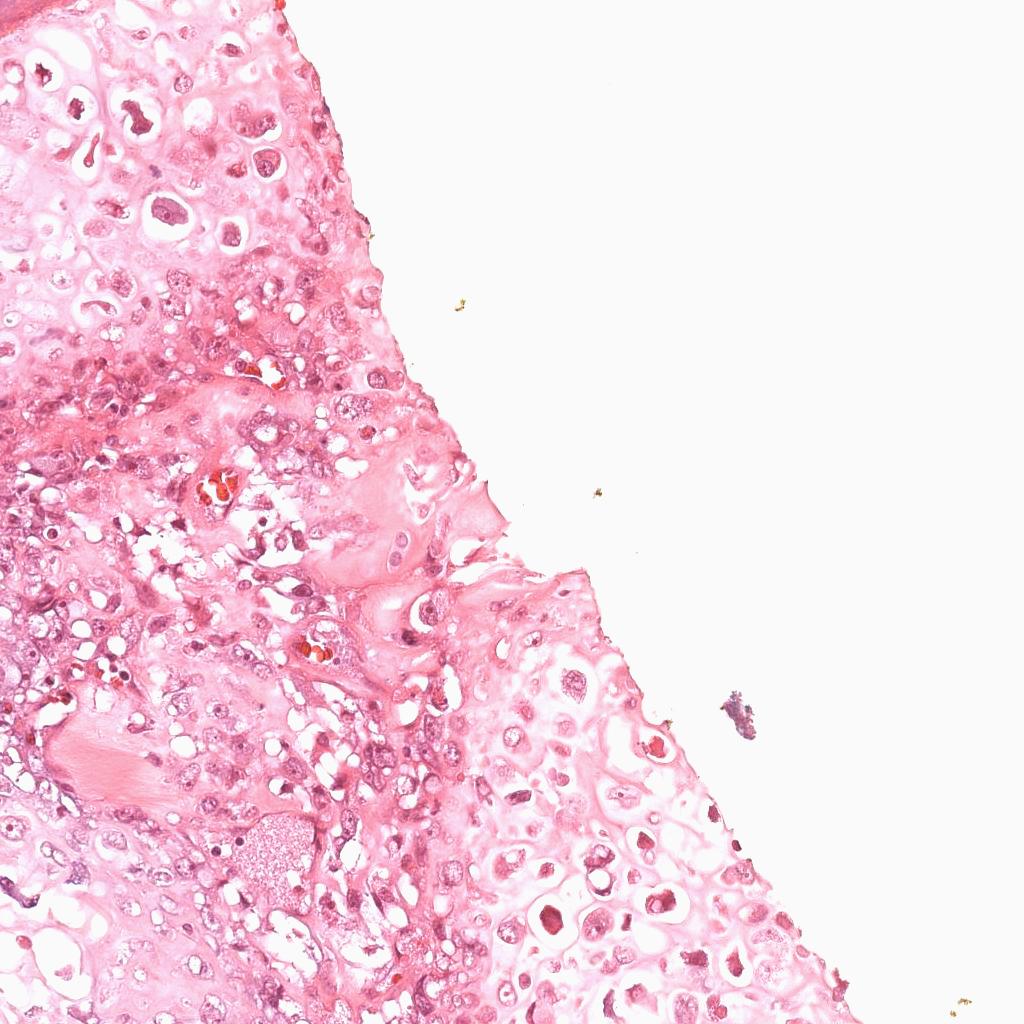
Label: Viable